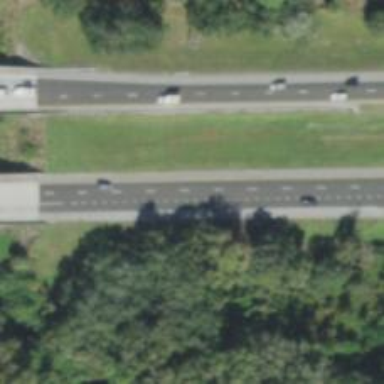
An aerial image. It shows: Motorway_link with asphalt surface and diamond junction.